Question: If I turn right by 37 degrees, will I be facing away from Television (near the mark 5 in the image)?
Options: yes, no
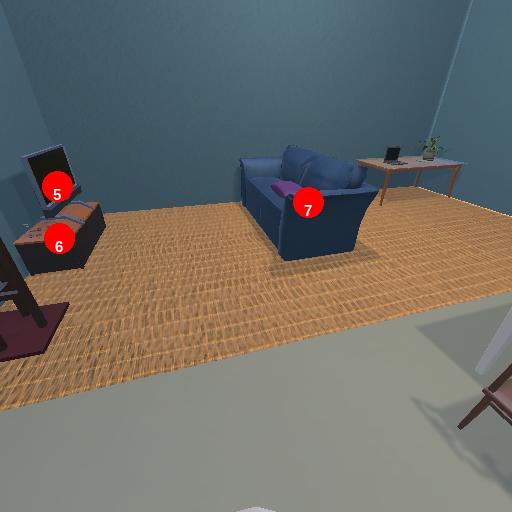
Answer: yes